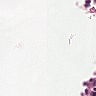
Metastatic tissue present: no